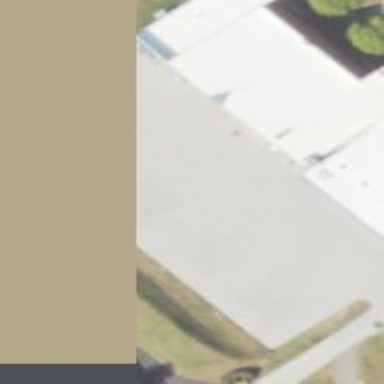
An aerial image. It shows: Image of helipad at airport.